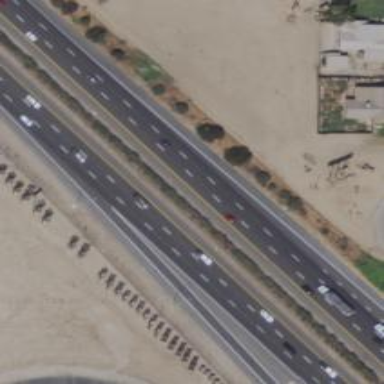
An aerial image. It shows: Motorway.